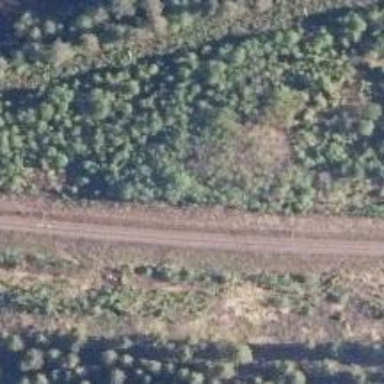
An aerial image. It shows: Railway track with continuous electrified contact line.